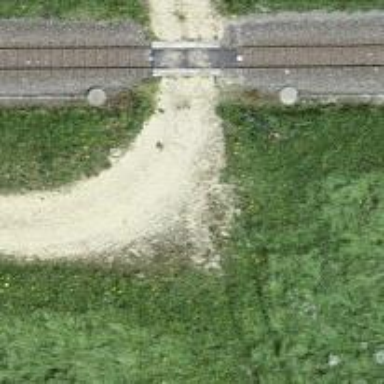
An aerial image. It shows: Track with grade2 tracktype.